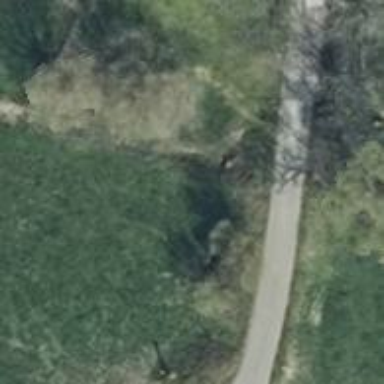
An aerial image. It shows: Culvert tunnel.